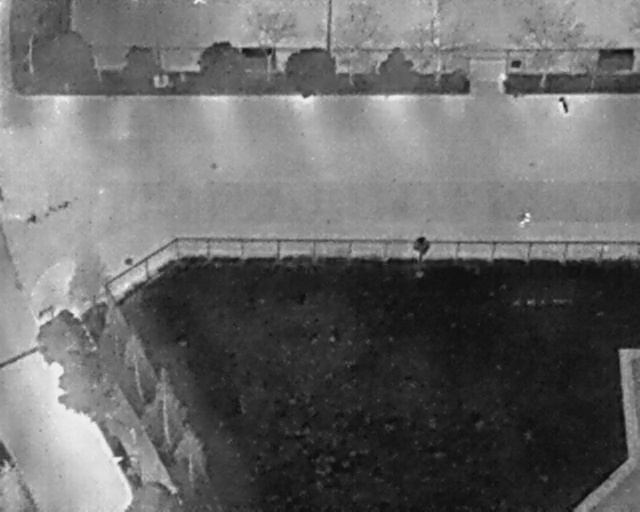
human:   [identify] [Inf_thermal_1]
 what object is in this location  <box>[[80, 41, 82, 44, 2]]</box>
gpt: <ref>1 medium person at the right</ref>

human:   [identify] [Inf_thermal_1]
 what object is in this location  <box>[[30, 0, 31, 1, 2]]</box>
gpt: <ref>1 small person at the top</ref>